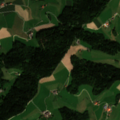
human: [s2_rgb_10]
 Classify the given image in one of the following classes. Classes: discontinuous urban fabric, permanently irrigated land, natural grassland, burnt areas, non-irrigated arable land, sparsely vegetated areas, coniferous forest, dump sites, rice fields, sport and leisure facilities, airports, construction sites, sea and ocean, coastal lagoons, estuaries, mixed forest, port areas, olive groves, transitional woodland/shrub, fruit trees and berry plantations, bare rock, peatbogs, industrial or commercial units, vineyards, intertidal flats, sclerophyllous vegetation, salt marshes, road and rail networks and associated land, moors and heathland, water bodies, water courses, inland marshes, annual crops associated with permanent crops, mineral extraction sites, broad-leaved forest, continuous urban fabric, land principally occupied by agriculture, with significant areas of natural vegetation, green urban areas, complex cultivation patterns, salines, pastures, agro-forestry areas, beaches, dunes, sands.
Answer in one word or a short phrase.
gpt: non-irrigated arable land, pastures, coniferous forest, mixed forest